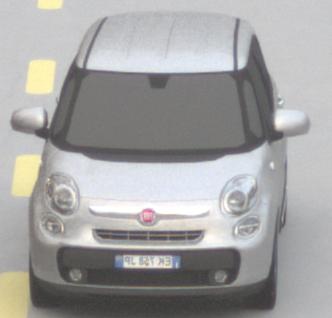
Make: Fiat
Model: 500L 1.4 16V
Detailed model: 500L (199)
Model produced from: 2012/10
Model produced until: 2017/05
Doors: 5
Color: white
Road condition: dry road
Daytime: sunrise or sunset
Contrast: low contrast